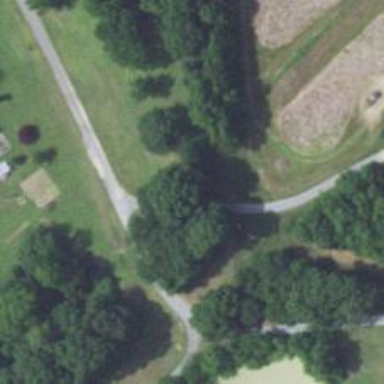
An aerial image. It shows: Culvert tunnel.